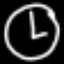
Label: clock